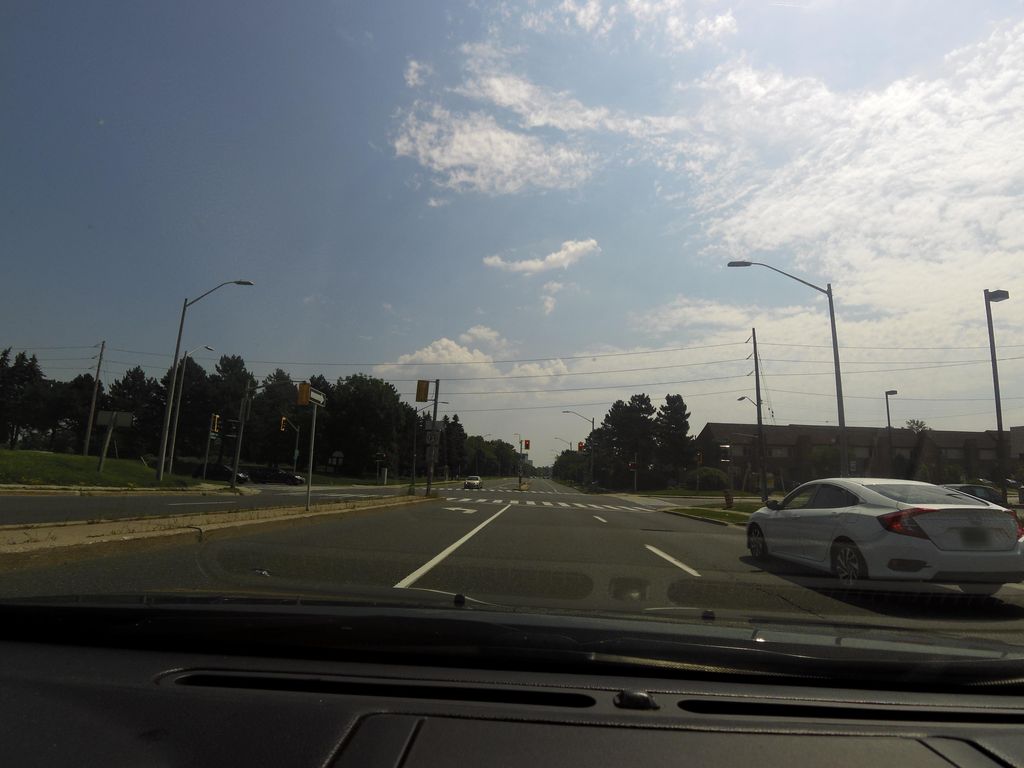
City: hamilton